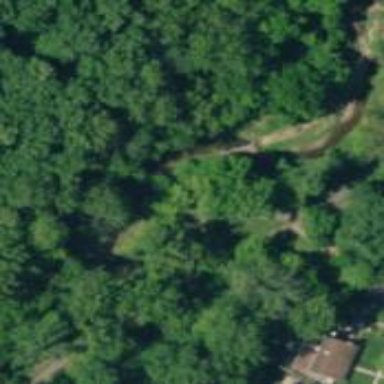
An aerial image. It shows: Path on bridge with excellent trail visibility.